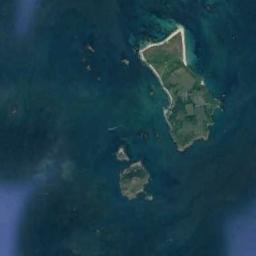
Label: island